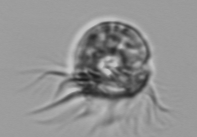
Label: Leegaardiella_ovalis